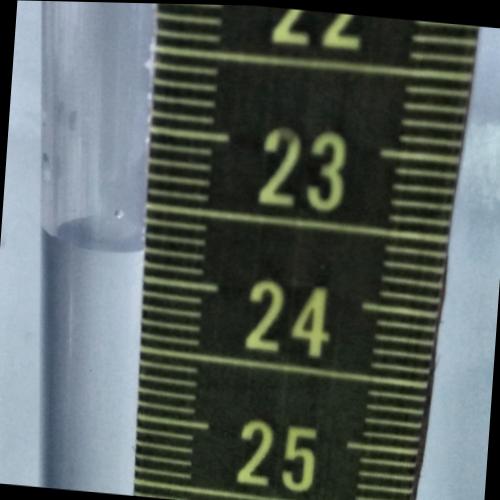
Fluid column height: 23.8 cm